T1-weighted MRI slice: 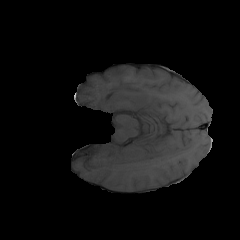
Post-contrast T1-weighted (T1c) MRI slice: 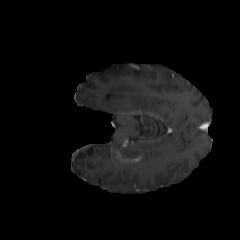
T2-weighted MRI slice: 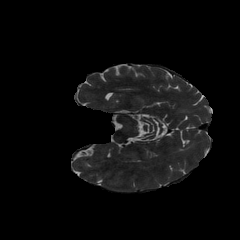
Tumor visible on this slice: no